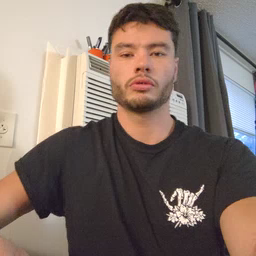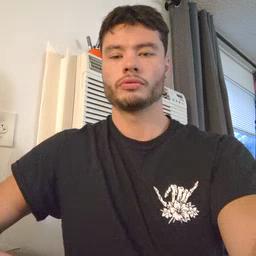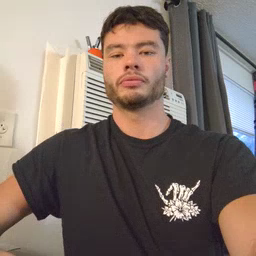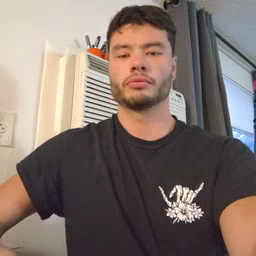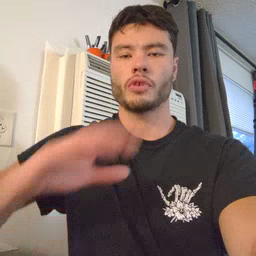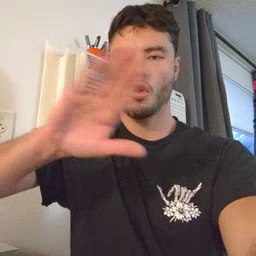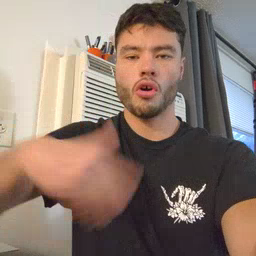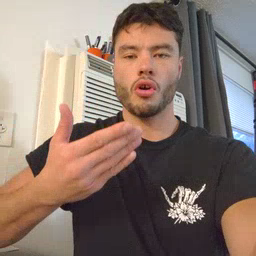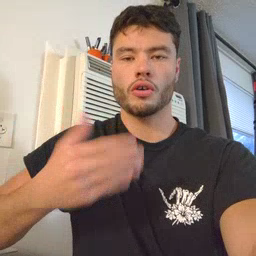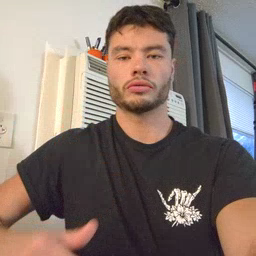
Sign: all